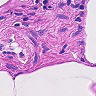
Metastatic tissue present: no